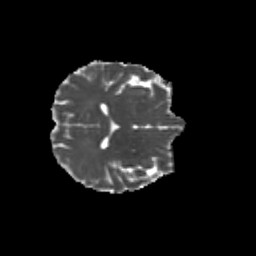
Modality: MD
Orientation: axial
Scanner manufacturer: siemens
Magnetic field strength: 3 T
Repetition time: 9.2 s
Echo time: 0.084 s